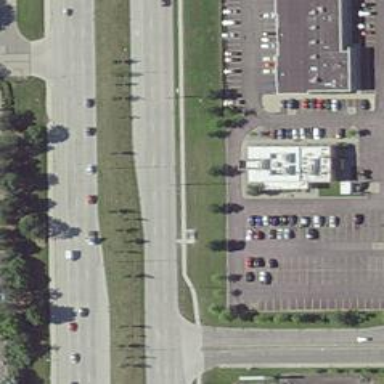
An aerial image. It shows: Primary highway with separate sidewalk.